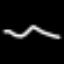
Label: squiggle